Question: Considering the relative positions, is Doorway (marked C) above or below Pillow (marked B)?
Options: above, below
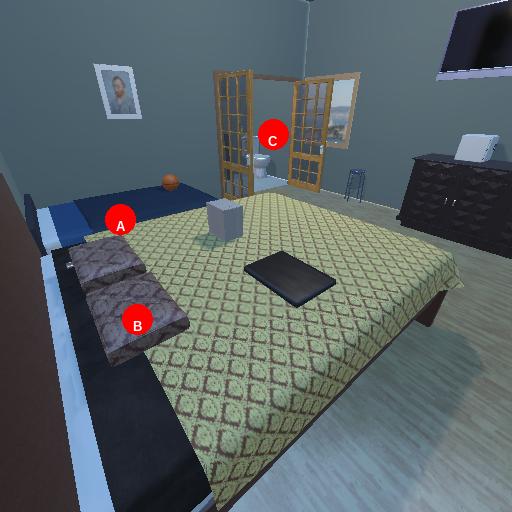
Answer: above